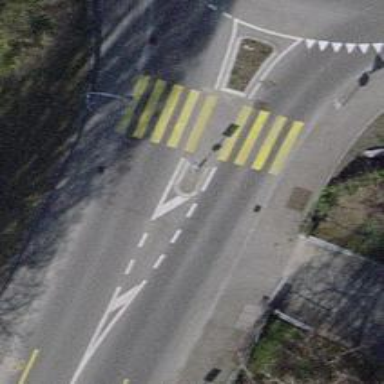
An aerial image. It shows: Traffic sign is visible in the image.